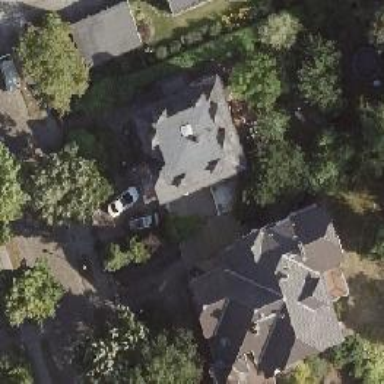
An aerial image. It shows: Residential building with half-hipped roof shape.